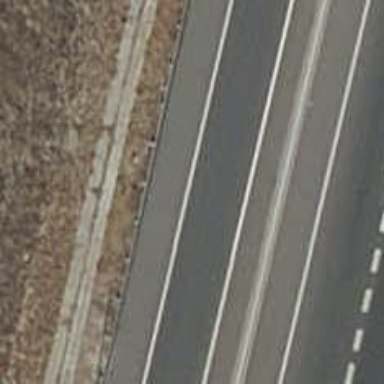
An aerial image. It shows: Motorway link.